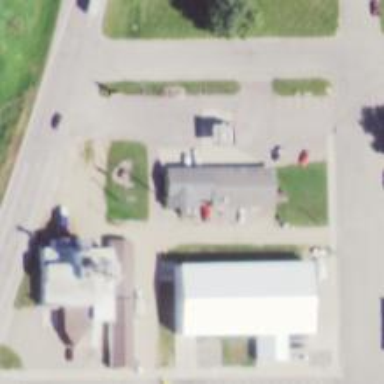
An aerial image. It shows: Convenience shop.